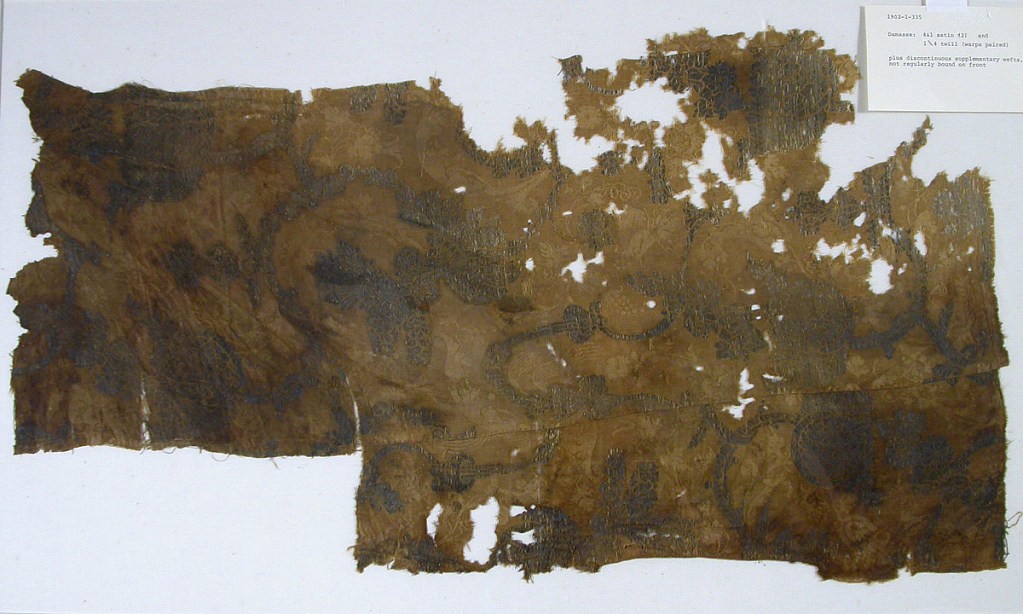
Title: Fragment
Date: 17th century
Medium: silk, metallic Technique: brocaded damask weave
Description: Scrolling vines and arabesques brocaded in silver.